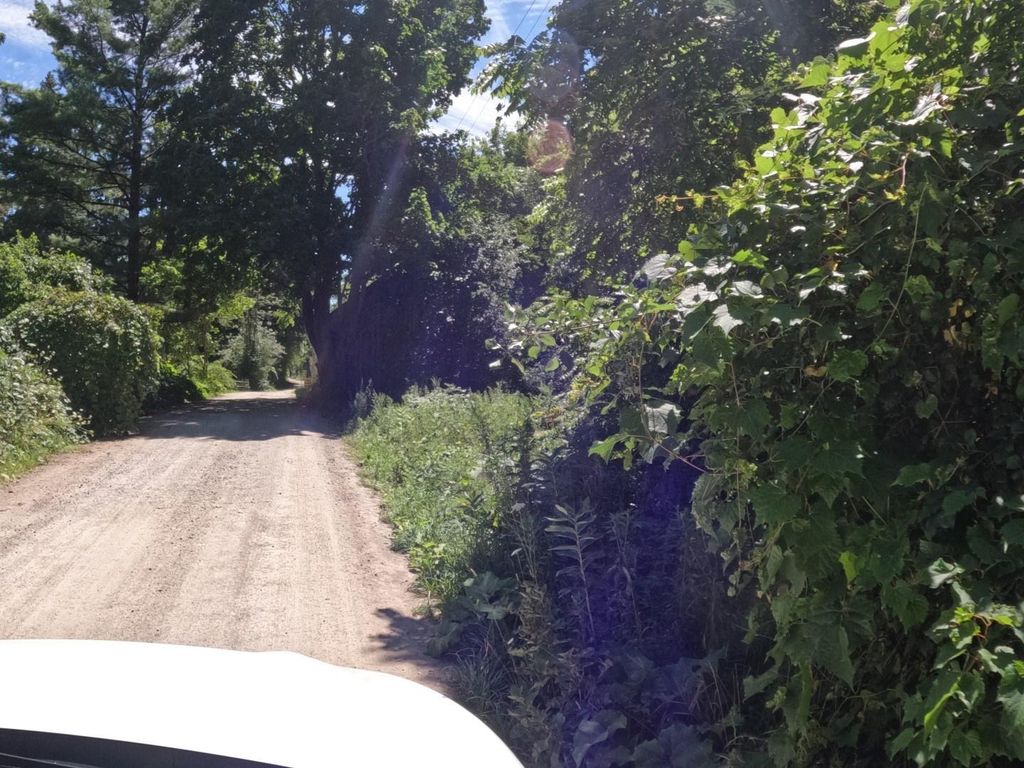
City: kitchener-waterloo